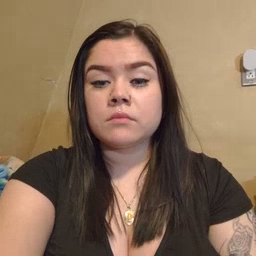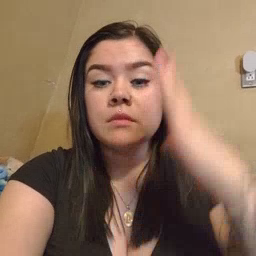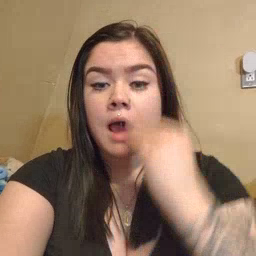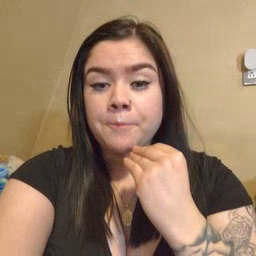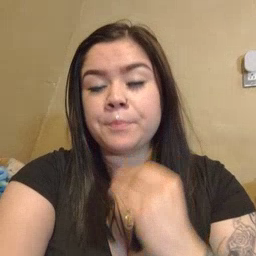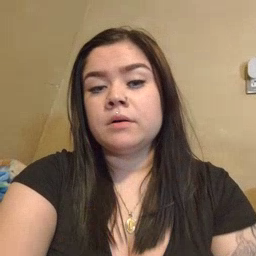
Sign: nap